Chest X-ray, AP view. Patient: 31 years old, sex M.
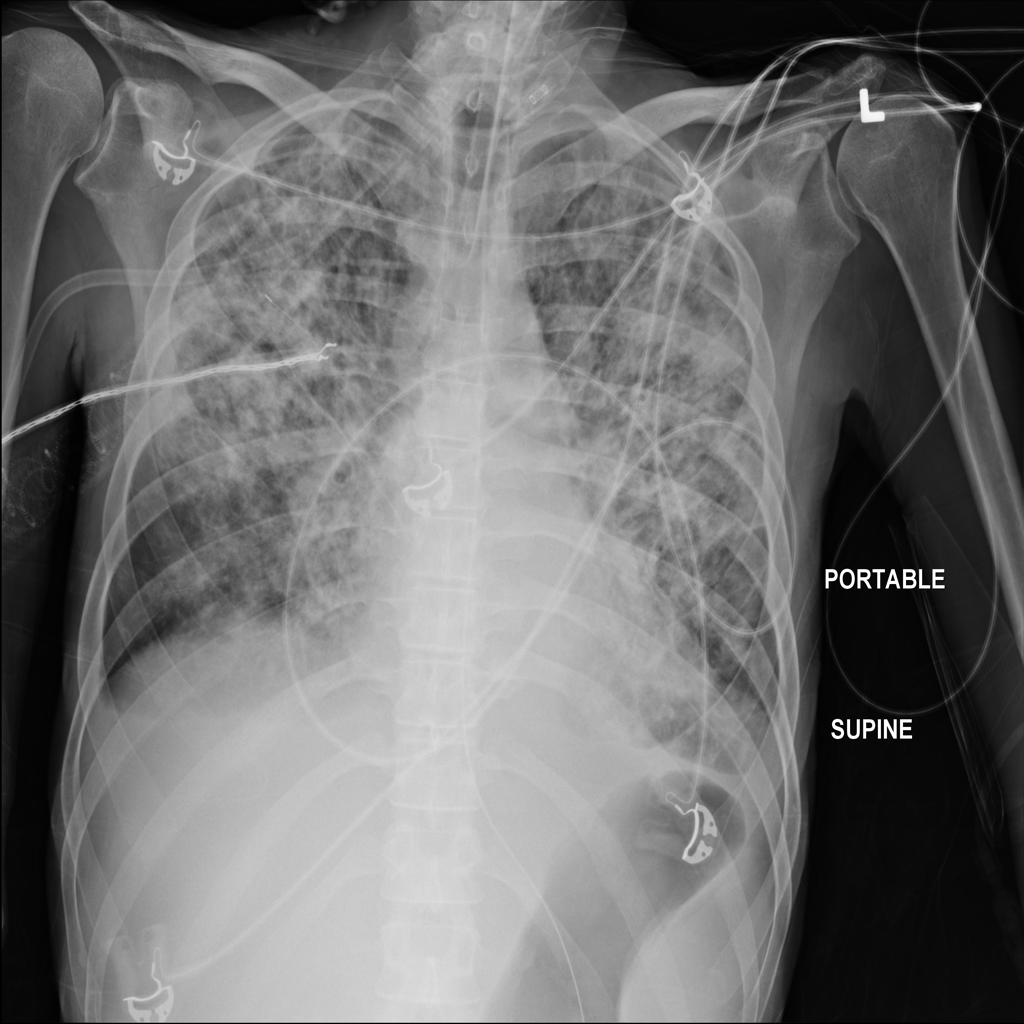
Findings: Effusion, Infiltration, Nodule